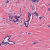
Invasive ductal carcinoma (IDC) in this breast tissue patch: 1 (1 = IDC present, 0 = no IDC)